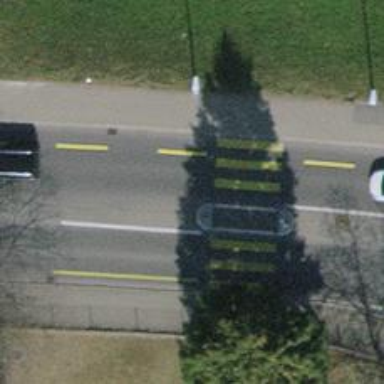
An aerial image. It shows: Kerb barrier.